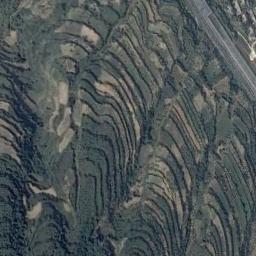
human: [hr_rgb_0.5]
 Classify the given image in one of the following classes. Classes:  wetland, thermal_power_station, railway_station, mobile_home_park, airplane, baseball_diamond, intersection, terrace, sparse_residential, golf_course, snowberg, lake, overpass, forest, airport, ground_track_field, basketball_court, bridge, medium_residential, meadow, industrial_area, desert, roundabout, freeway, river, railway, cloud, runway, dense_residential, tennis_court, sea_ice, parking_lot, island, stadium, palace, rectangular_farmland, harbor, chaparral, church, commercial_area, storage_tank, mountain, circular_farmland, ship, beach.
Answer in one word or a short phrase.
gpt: terrace